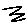
Label: zigzag